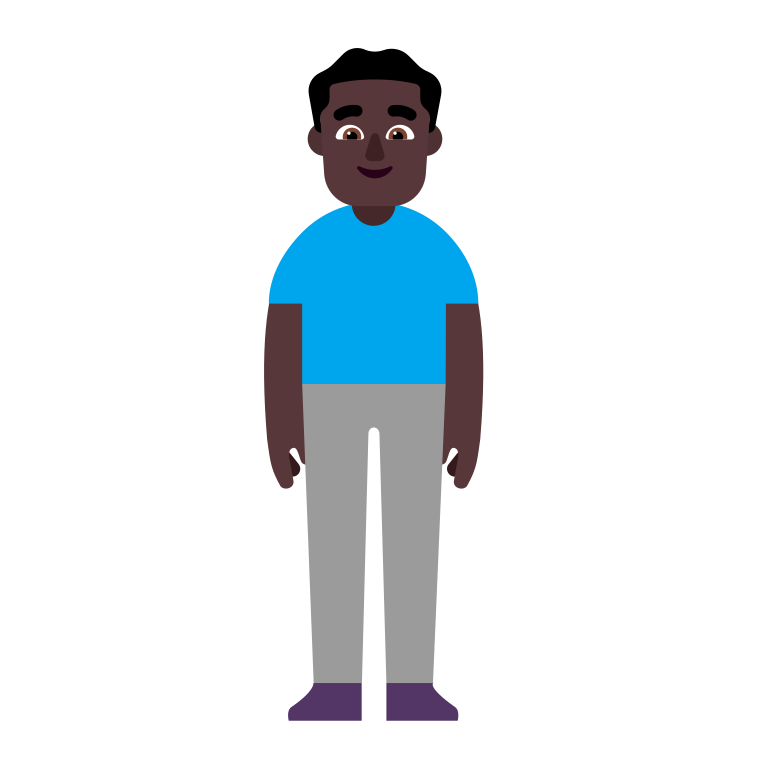
man standing flat dark